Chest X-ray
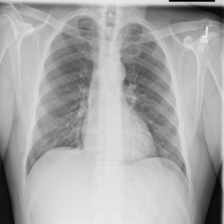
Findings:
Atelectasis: negative
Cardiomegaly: negative
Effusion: negative
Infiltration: negative
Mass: negative
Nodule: negative
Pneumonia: negative
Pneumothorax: negative
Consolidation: negative
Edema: negative
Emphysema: negative
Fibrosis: negative
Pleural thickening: negative
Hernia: negative